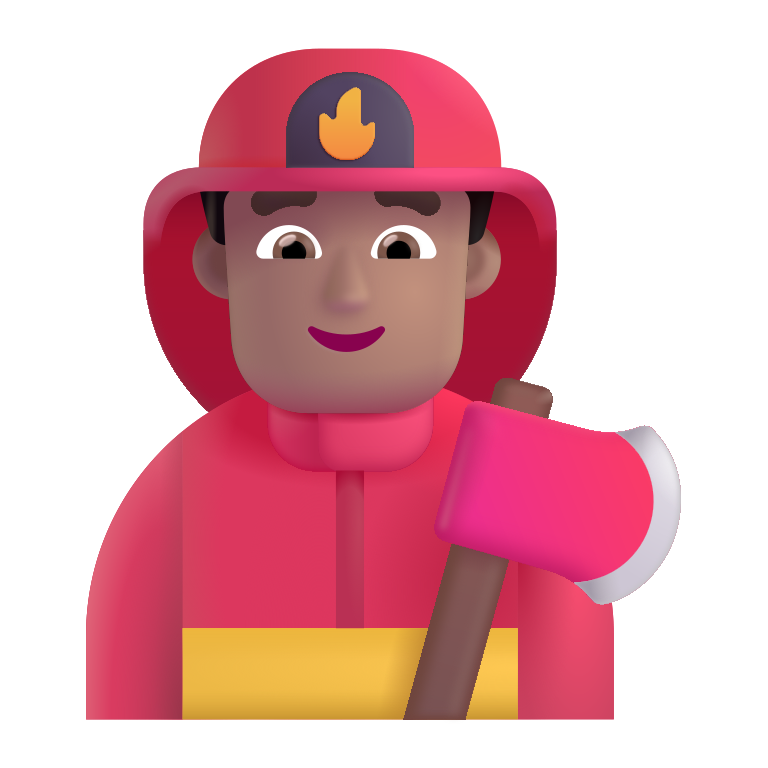
man firefighter color